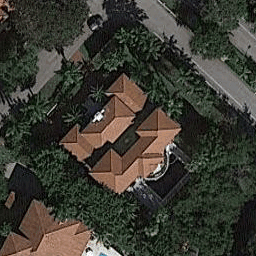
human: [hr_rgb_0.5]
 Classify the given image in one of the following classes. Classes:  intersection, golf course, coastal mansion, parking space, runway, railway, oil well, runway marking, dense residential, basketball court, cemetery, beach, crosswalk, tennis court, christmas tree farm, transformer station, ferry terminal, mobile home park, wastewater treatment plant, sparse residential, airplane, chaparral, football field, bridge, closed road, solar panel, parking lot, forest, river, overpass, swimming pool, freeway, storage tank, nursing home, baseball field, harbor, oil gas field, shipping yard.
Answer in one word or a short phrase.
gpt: coastal mansion